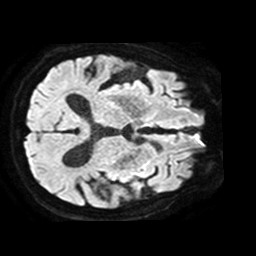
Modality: TRACE
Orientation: axial
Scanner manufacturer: philips
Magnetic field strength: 1.5 T
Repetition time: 3.962 s
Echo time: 0.09411 s